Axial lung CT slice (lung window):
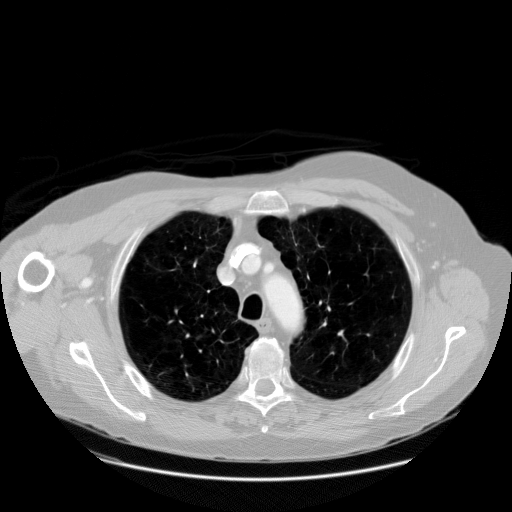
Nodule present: no